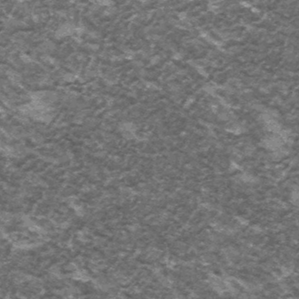
Label: frost